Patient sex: F
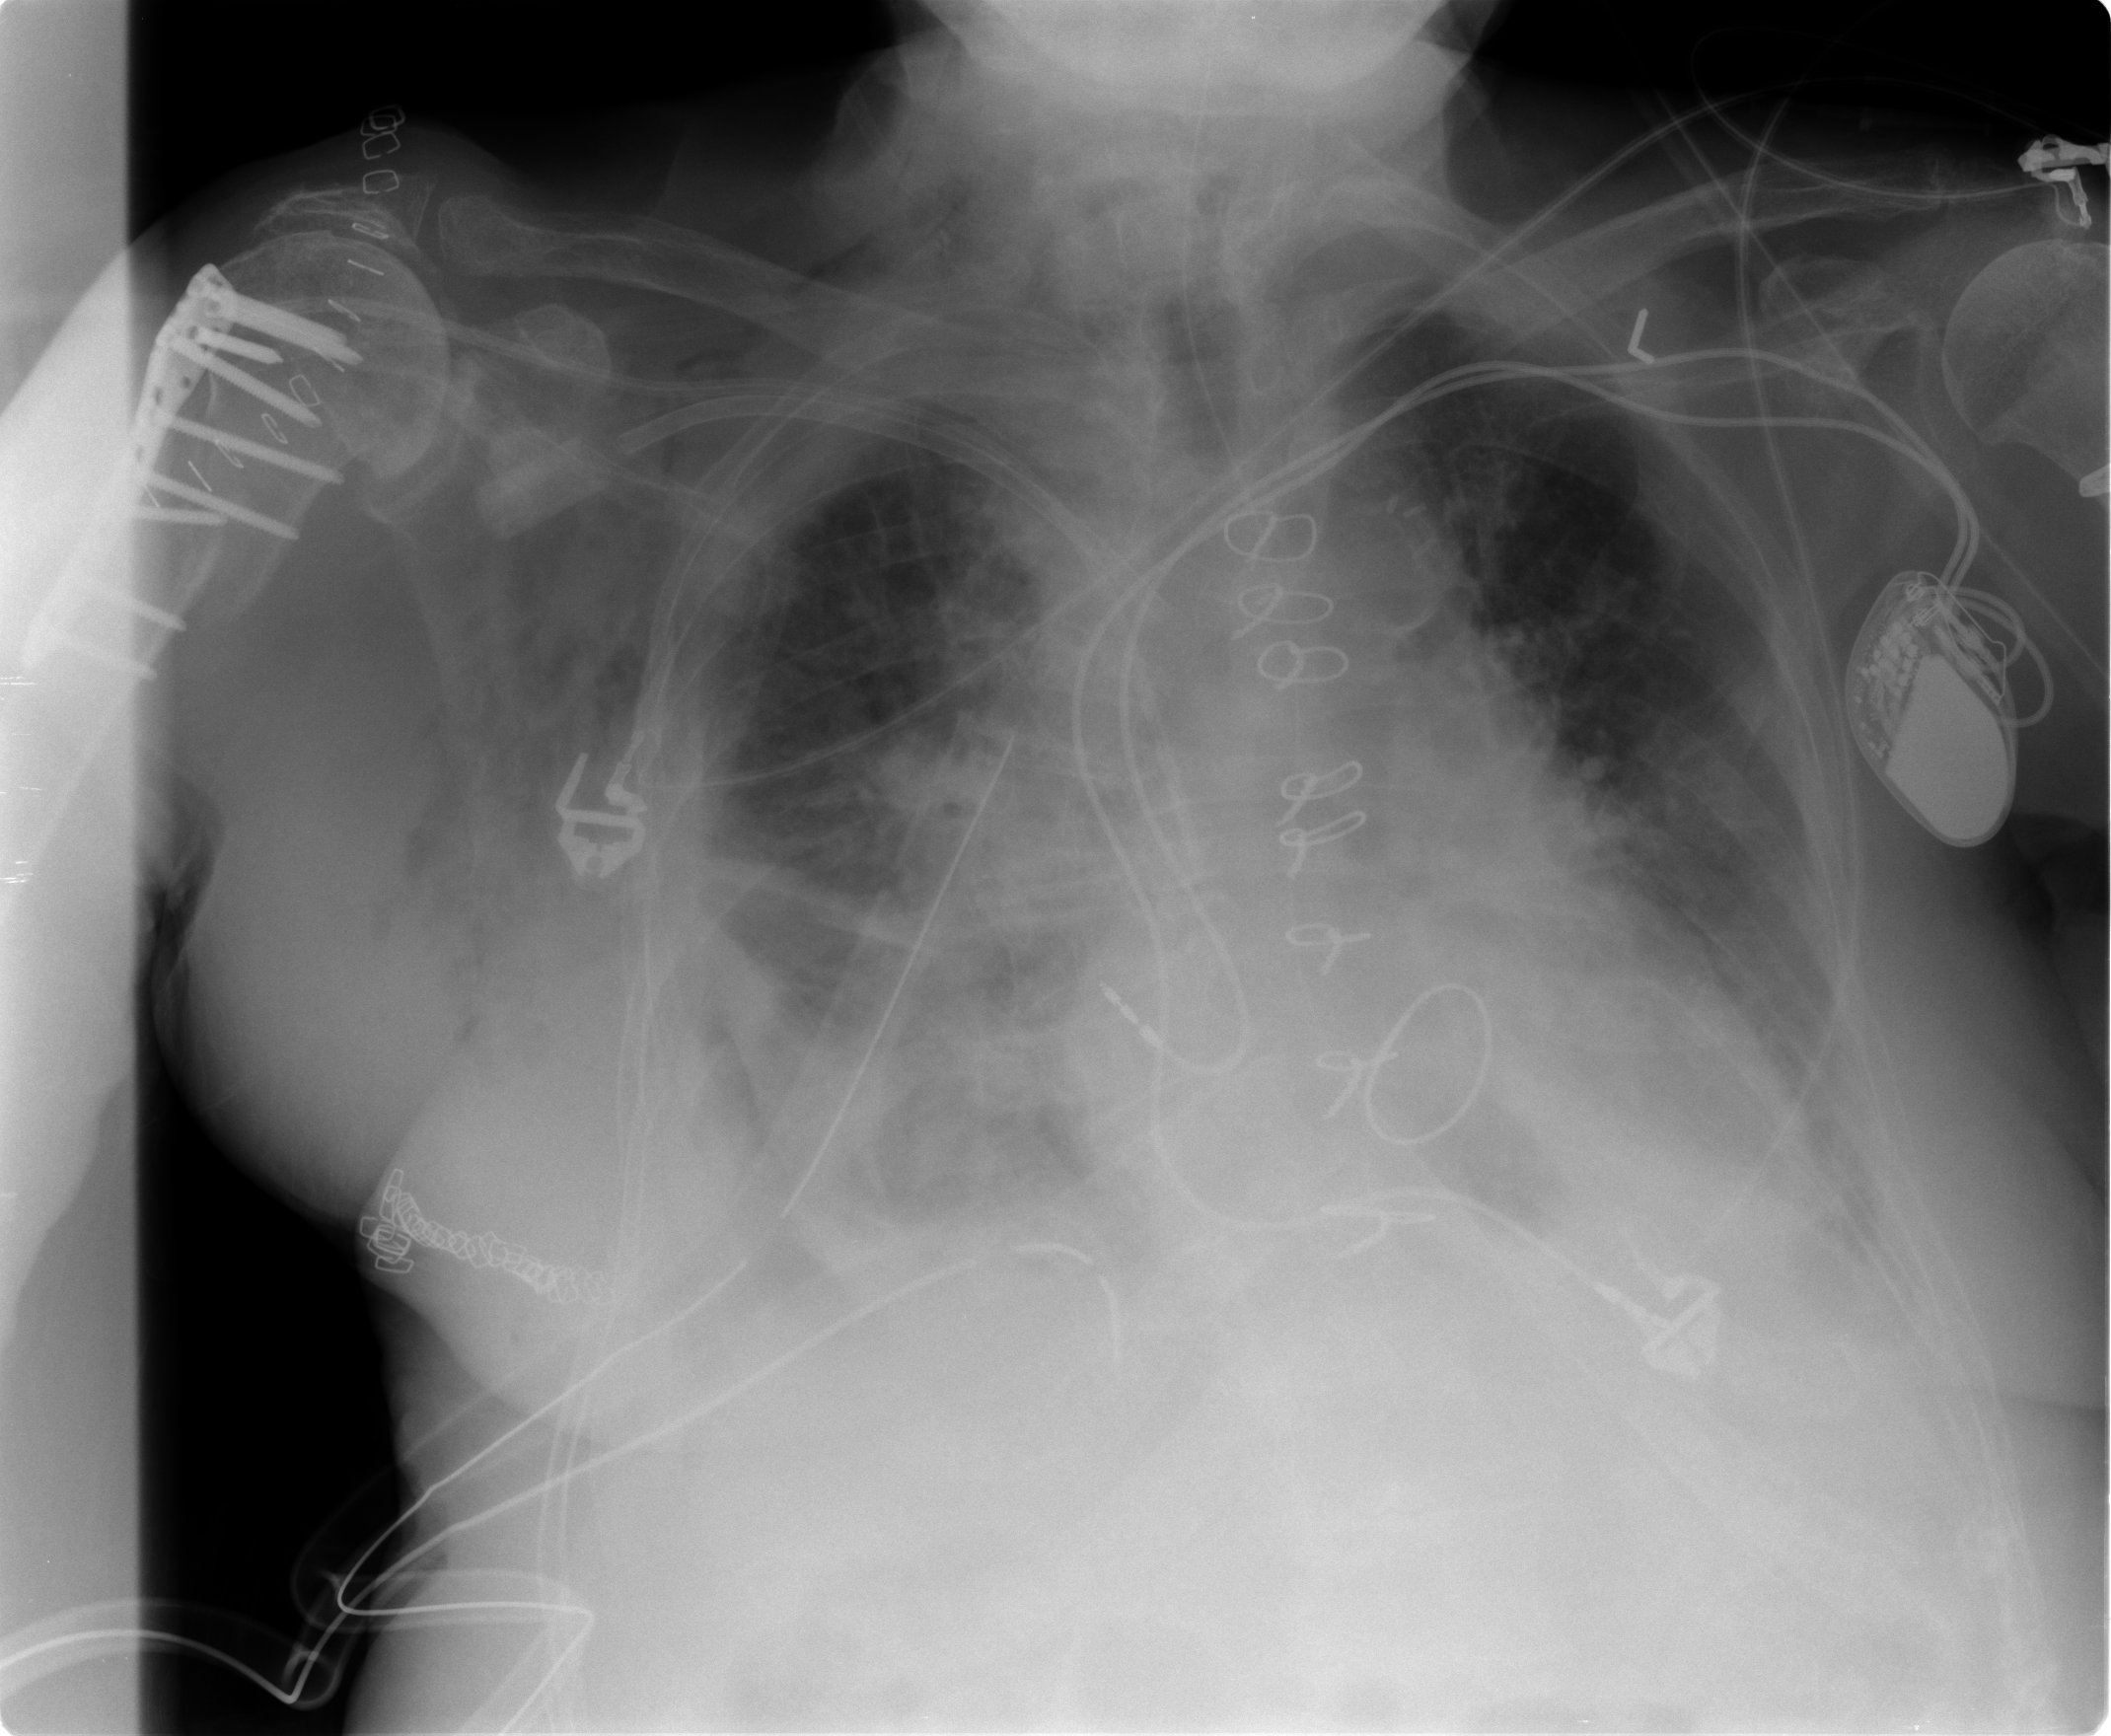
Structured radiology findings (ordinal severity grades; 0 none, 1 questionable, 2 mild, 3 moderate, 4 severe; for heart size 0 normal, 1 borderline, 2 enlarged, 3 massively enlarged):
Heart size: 0
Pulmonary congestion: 0
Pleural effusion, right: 1
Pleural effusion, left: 1
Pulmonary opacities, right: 2
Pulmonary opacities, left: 0
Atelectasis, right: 3
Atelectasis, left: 1